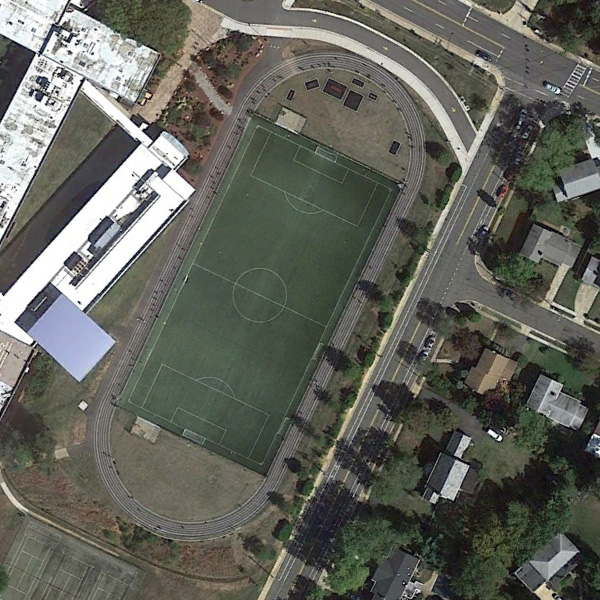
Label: Playground